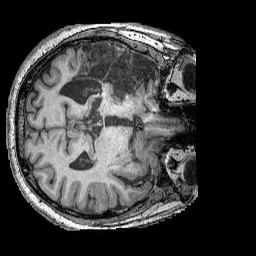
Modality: T1w
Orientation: axial
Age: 41
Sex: male
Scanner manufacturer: siemens
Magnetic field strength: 3 T
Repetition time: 2.25 s
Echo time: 0.00415 s